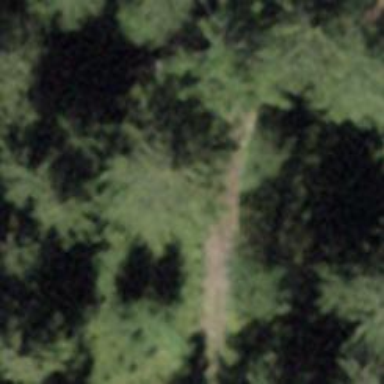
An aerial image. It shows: Path covered with grass.